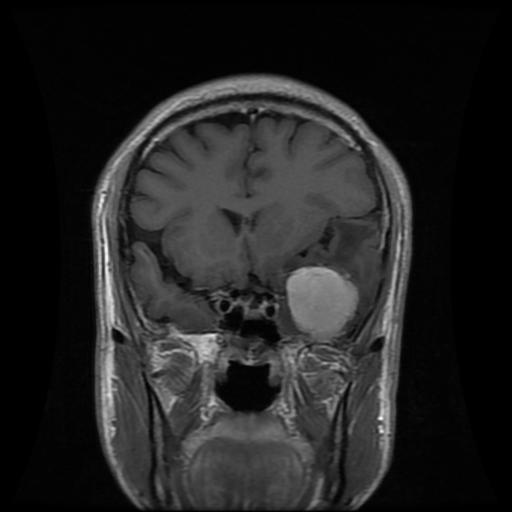
Label: meningioma